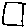
Label: square